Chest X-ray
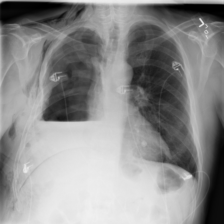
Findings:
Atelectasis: negative
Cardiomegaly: negative
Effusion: negative
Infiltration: negative
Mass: negative
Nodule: negative
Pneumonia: negative
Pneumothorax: negative
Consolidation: negative
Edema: negative
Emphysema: negative
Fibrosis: negative
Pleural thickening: negative
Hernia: negative